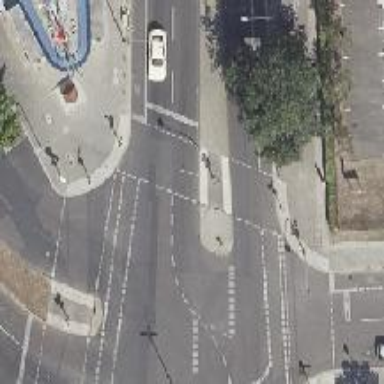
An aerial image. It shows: Footway crossing equipped with traffic signals and central island.